Aerial crown-view tile of a tropical tree (Barro Colorado Island, Panama), acquired 20241216:
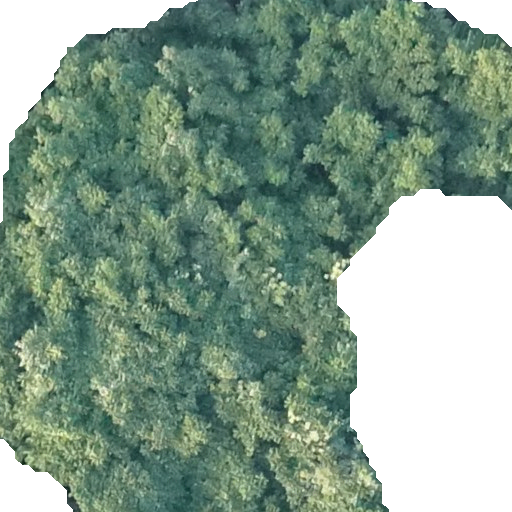
Species: Tachigali panamensis
GBIF accepted scientific name: Tachigali panamensis
Crown area: 354.53 m²